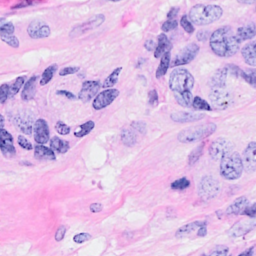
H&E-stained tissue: Breast